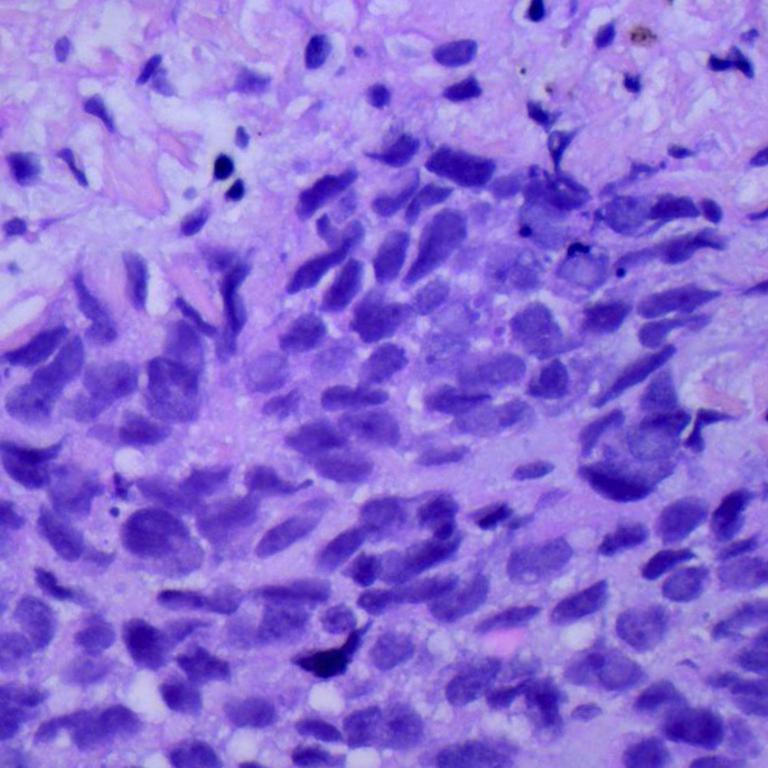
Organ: lung
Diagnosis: squamous carcinomas